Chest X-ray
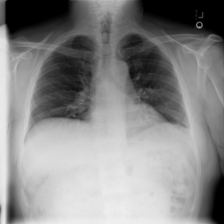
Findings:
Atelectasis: negative
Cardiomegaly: negative
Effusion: negative
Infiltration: negative
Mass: negative
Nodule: negative
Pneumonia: negative
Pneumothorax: negative
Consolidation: negative
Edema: negative
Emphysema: negative
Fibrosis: negative
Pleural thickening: negative
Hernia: negative